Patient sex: M
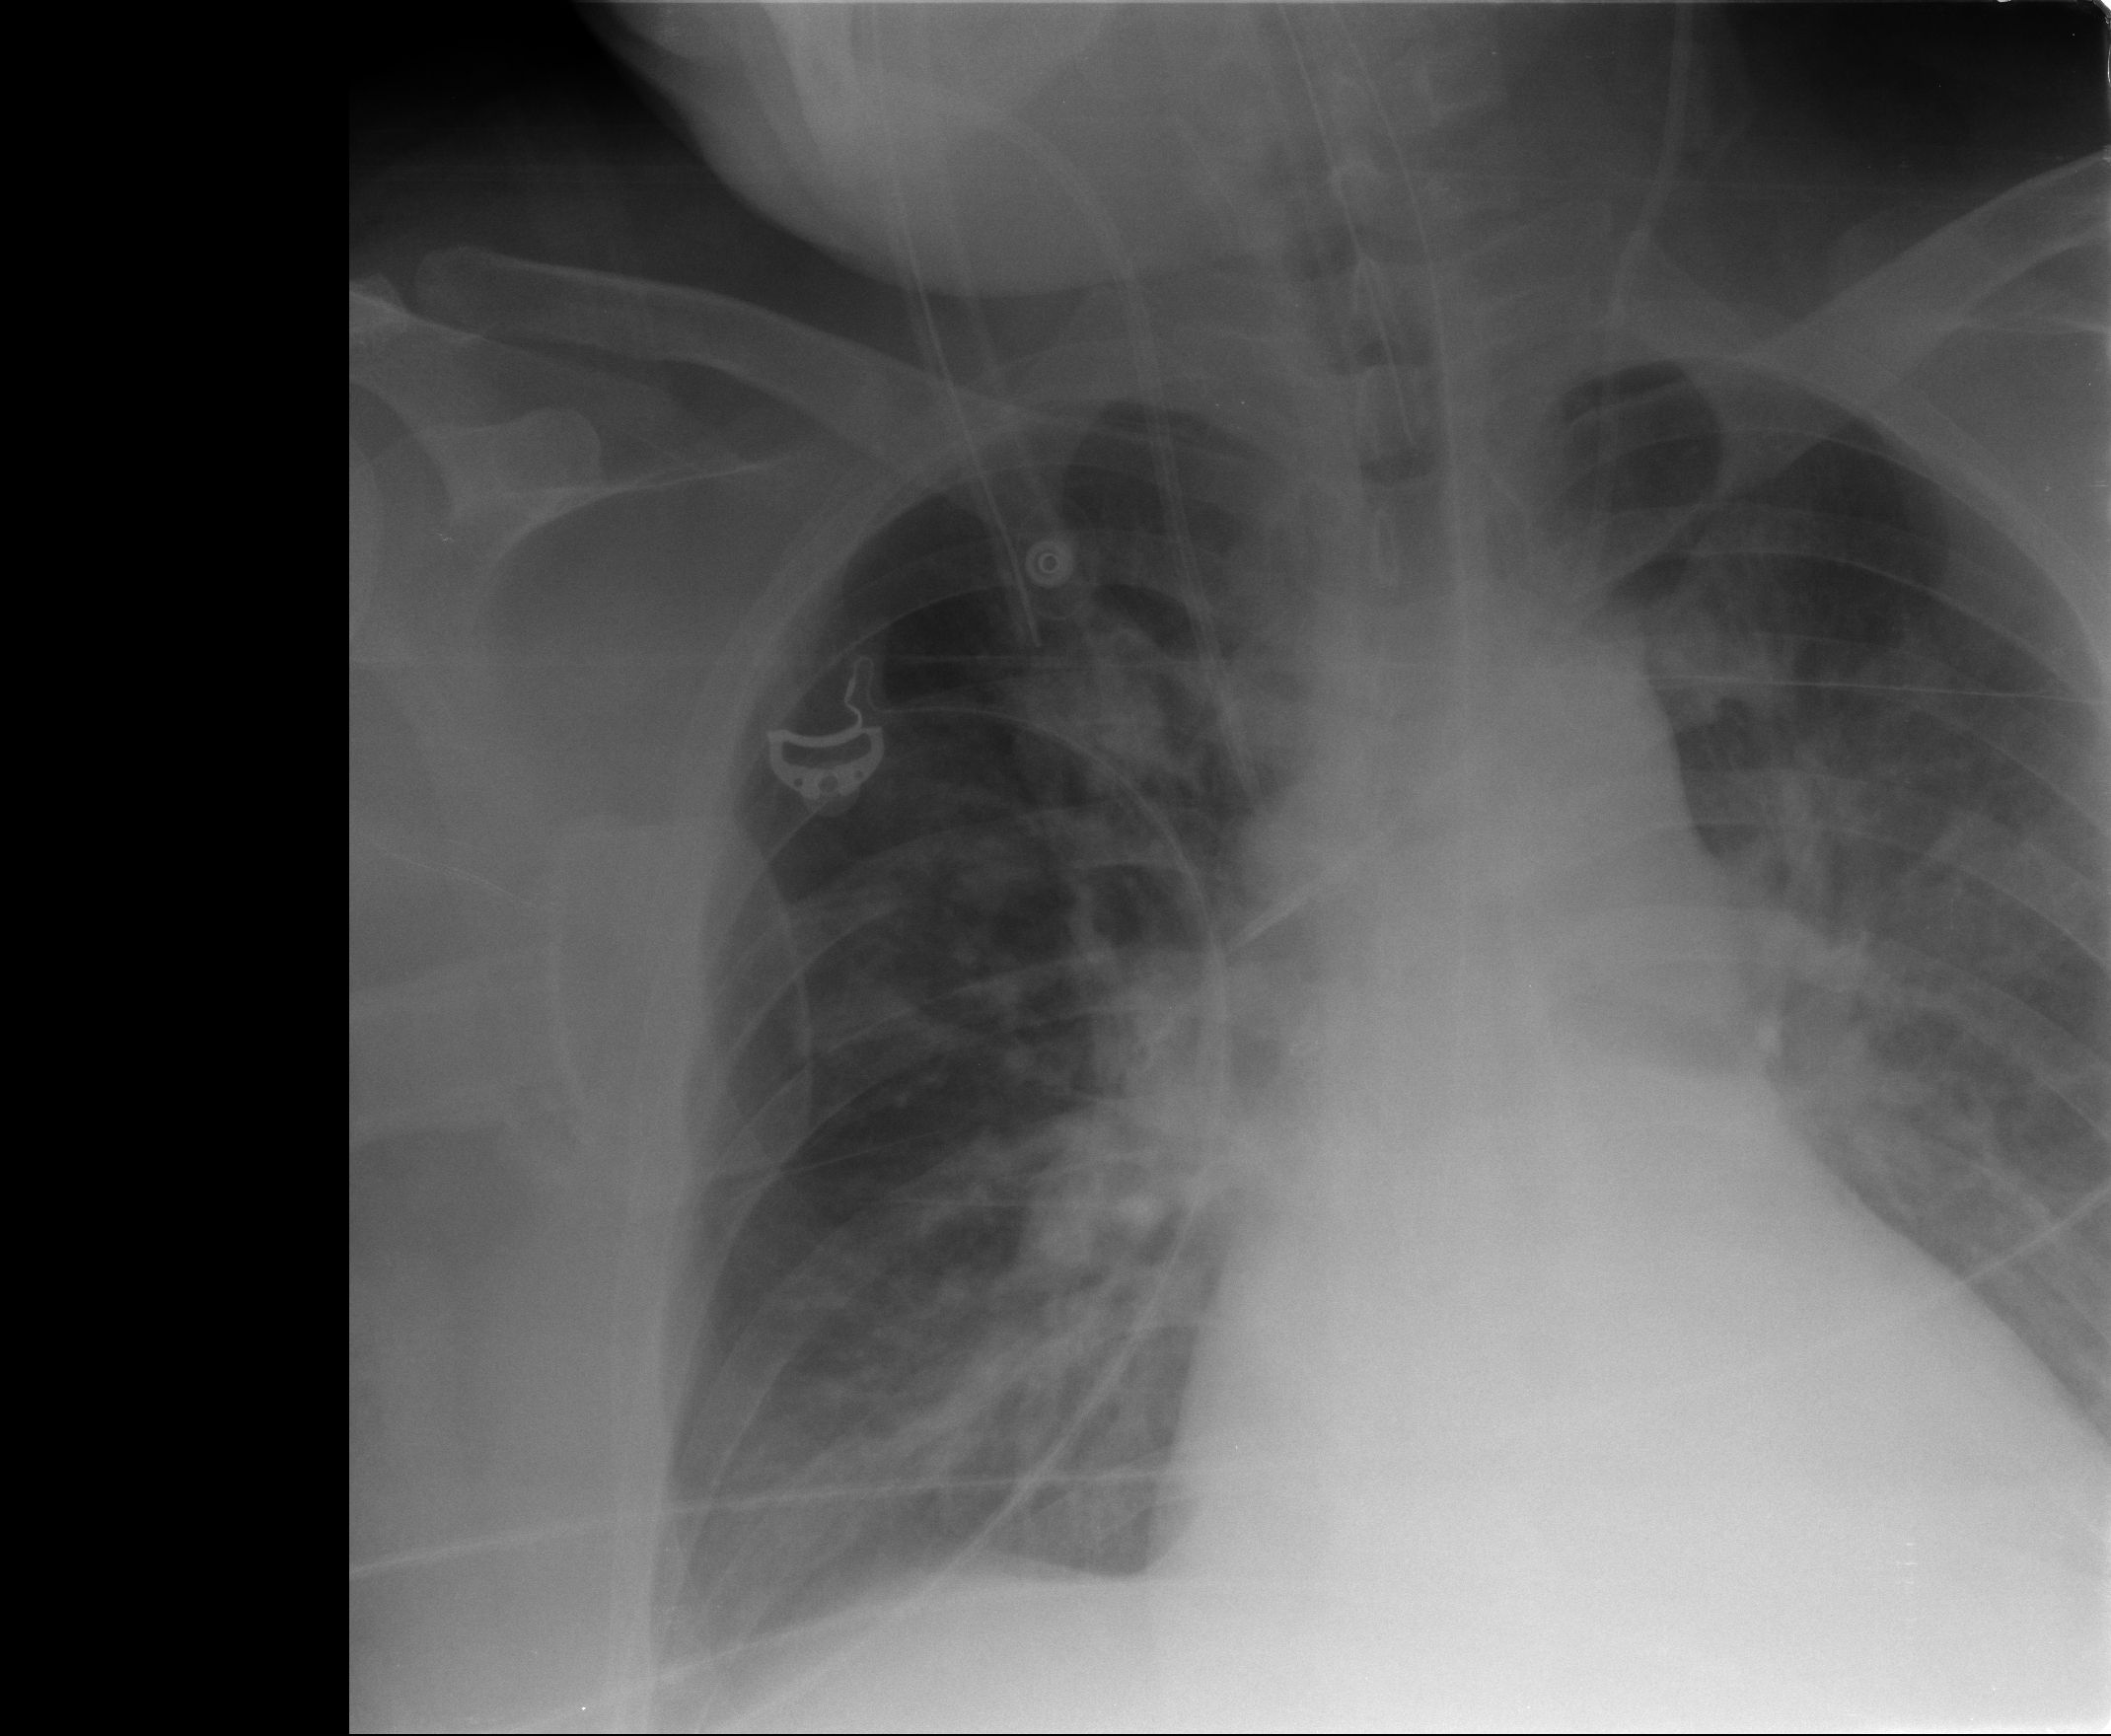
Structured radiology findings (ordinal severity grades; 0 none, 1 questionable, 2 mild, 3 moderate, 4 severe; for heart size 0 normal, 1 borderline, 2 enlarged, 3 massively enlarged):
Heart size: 1
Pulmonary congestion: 0
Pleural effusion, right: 0
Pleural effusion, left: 0
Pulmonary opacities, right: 2
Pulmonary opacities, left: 2
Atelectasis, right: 2
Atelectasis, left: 2